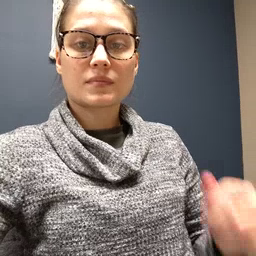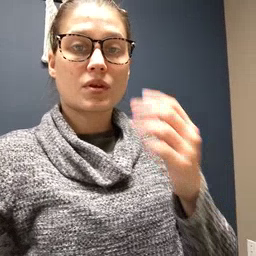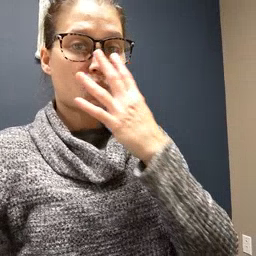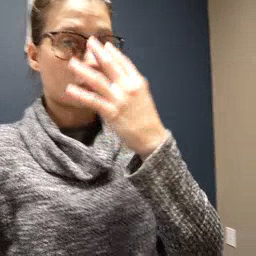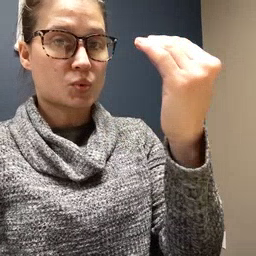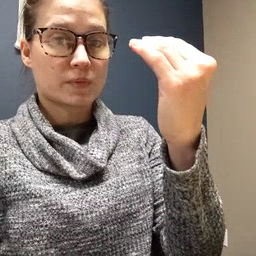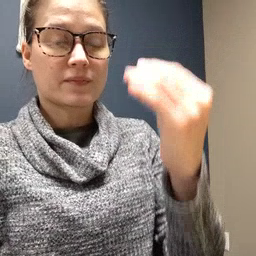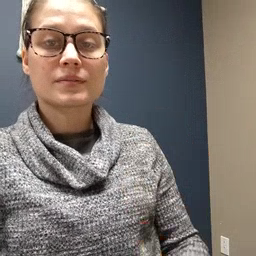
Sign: wolf